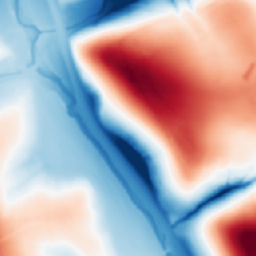
Category: multiscale
Decomposition family: dog
Decomposition parameters: sigma_low: 1
sigma_high: 50
Upsampling method: nearest
Upsampling parameters: scale: 4
Upsampling scale: 4